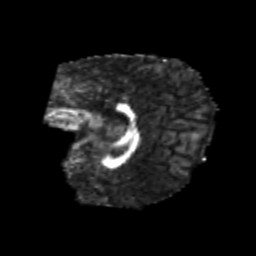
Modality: FA
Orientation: sagittal
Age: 6
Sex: male
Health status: healthy